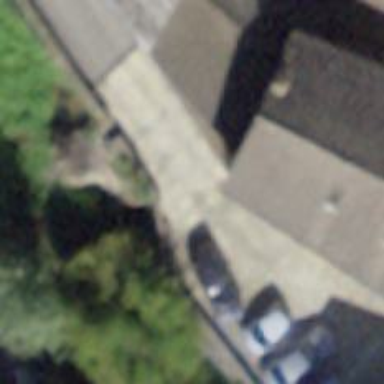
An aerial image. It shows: Residential road made of unhewn cobblestone.